Question: I am integrating Drupal and OKTA. When I try to access my website I am being redirected to Okta for login. But after successful authentication I am not being redirected back to my website.
I am following a SP initiated workflow. My log message in OKTA is as follows.

Is there a way I can have more debugging information from OKTA to figure out what is going on and what setting is wrong?
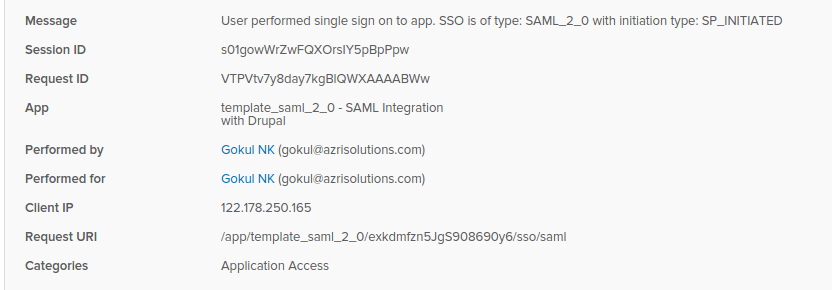
Answer: My suspicion is that the target resource in the SAML template isn't correct but several things could be going on. A valuable tool to help debug this is the SAML tracer extension to Firefox.
<URL>